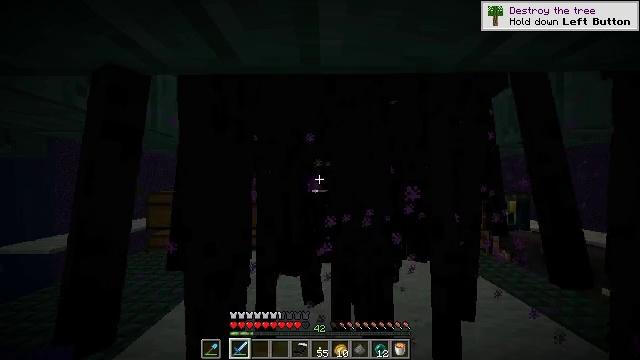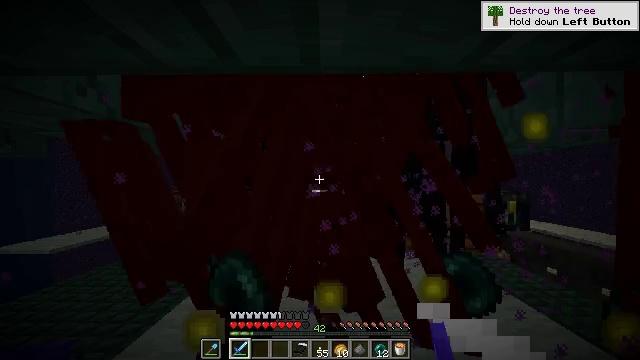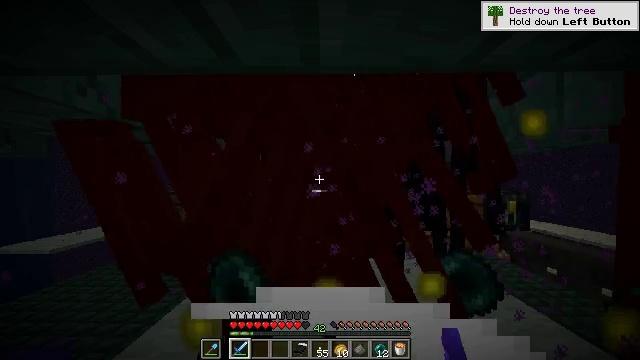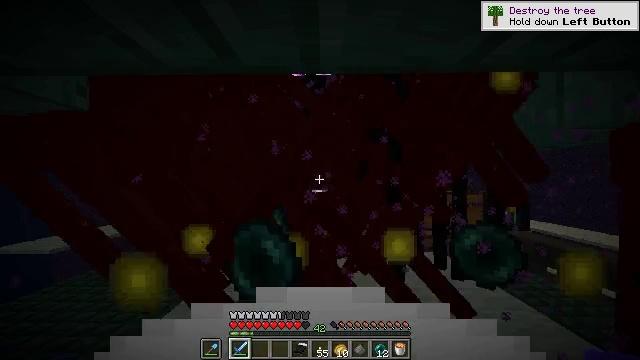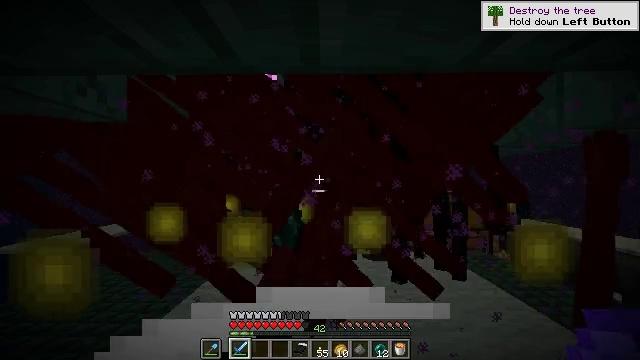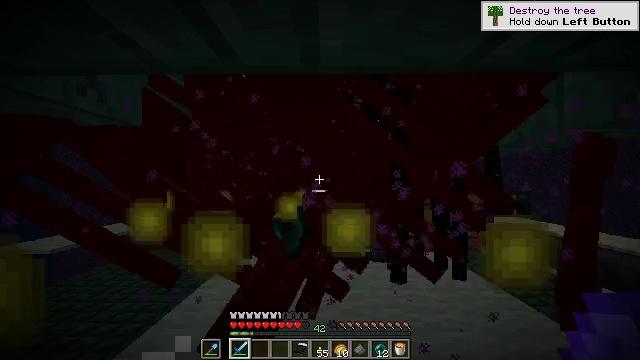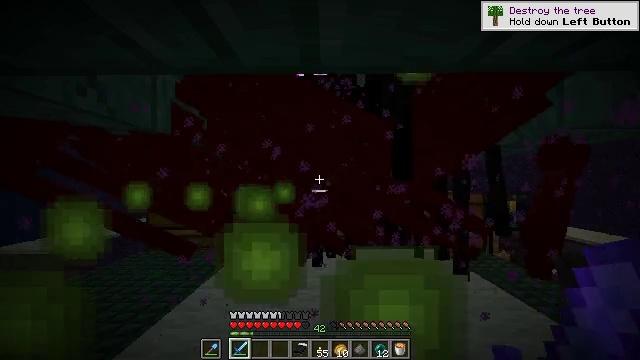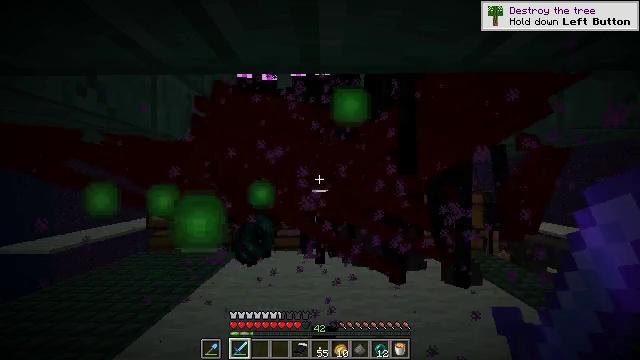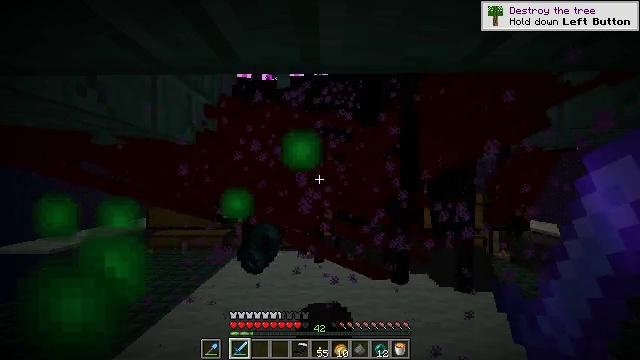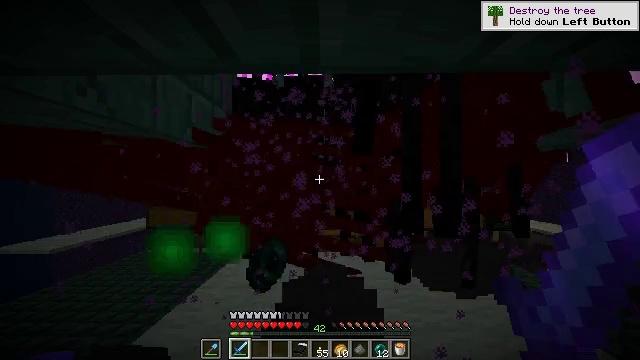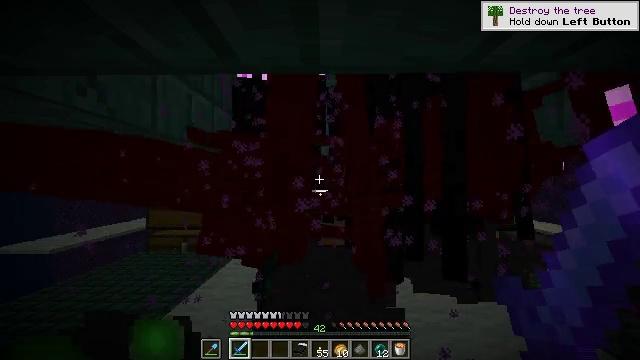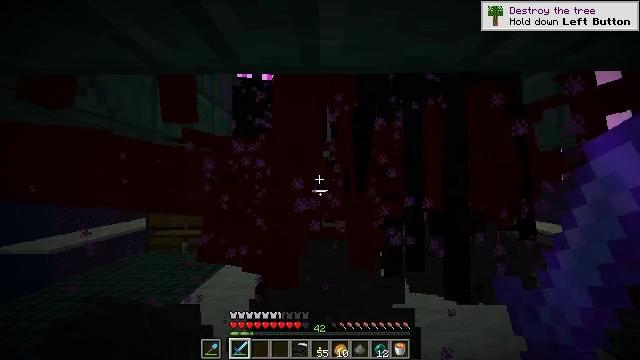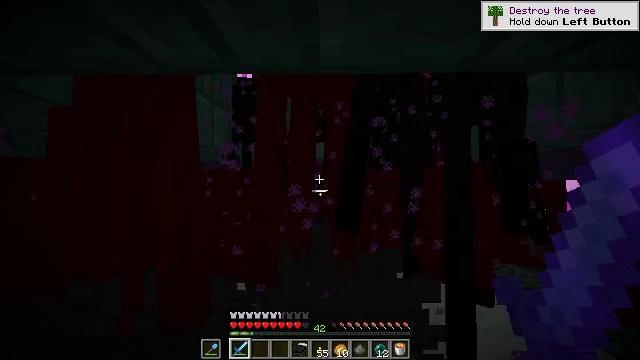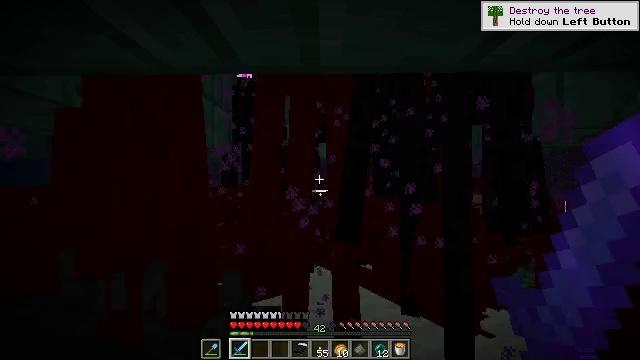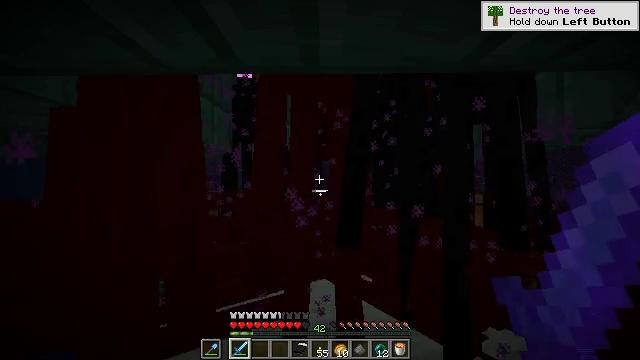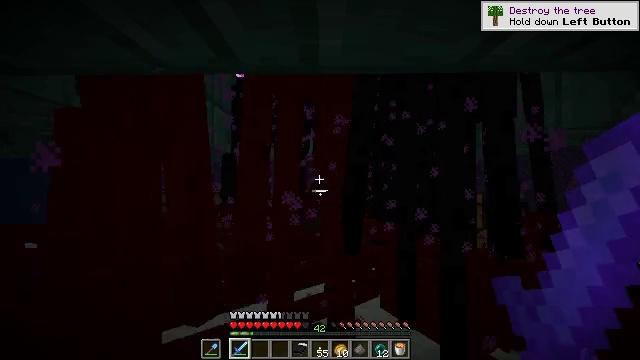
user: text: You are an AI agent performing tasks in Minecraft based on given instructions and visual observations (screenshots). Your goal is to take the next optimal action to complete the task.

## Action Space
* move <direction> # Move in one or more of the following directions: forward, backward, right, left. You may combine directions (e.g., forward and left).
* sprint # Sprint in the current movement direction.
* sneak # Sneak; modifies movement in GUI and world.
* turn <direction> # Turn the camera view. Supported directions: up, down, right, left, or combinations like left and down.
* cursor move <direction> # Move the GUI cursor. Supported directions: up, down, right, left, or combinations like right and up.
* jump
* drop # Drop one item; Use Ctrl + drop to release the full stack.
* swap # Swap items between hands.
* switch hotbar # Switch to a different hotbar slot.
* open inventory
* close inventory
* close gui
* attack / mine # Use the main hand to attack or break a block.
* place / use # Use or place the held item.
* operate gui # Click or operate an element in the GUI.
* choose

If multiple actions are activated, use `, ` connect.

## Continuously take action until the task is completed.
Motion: motion action
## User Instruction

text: Hunt the enderman.
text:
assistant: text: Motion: no_op
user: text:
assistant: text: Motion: no_op
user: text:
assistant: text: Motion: no_op
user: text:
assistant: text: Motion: no_op
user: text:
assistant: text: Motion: no_op
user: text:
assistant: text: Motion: no_op
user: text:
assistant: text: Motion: no_op
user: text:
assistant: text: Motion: no_op
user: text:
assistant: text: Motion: no_op
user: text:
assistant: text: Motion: no_op
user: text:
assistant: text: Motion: no_op
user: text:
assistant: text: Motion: no_op
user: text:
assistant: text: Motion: no_op
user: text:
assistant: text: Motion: no_op
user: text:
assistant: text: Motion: no_op
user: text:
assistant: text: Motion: no_op
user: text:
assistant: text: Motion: no_op
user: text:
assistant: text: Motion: no_op
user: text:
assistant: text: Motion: no_op
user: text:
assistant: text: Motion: no_op
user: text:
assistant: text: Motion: no_op
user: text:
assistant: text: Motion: no_op
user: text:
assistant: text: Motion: no_op
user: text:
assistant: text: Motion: no_op
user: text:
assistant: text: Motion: attack / mine
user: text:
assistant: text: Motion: attack / mine
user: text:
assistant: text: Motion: attack / mine
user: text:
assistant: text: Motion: attack / mine
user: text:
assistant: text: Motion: attack / mine
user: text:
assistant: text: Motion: no_op